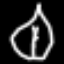
Label: leaf